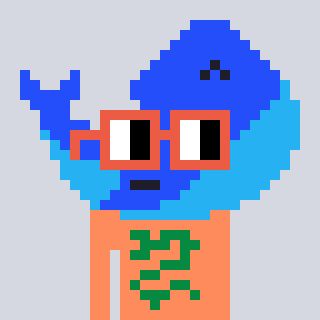
a pixel art character with square orange glasses, a whale-shaped head and a peachy-colored body on a cool background